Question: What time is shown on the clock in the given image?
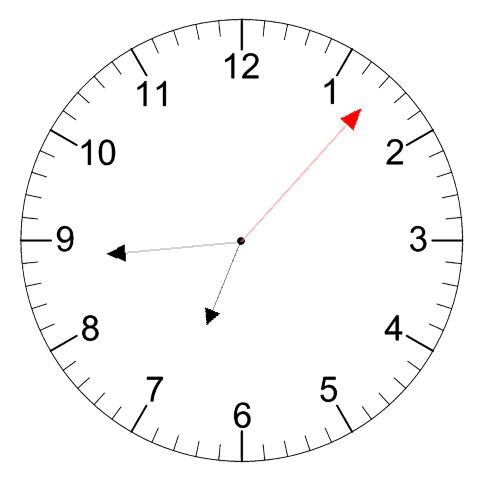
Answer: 06:44:07